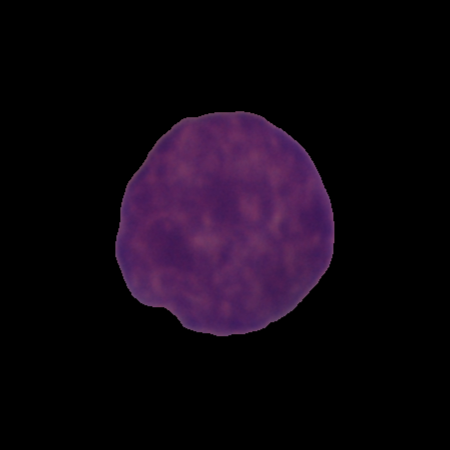
Label: cancer